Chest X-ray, PA view. Patient: 52 years old, sex M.
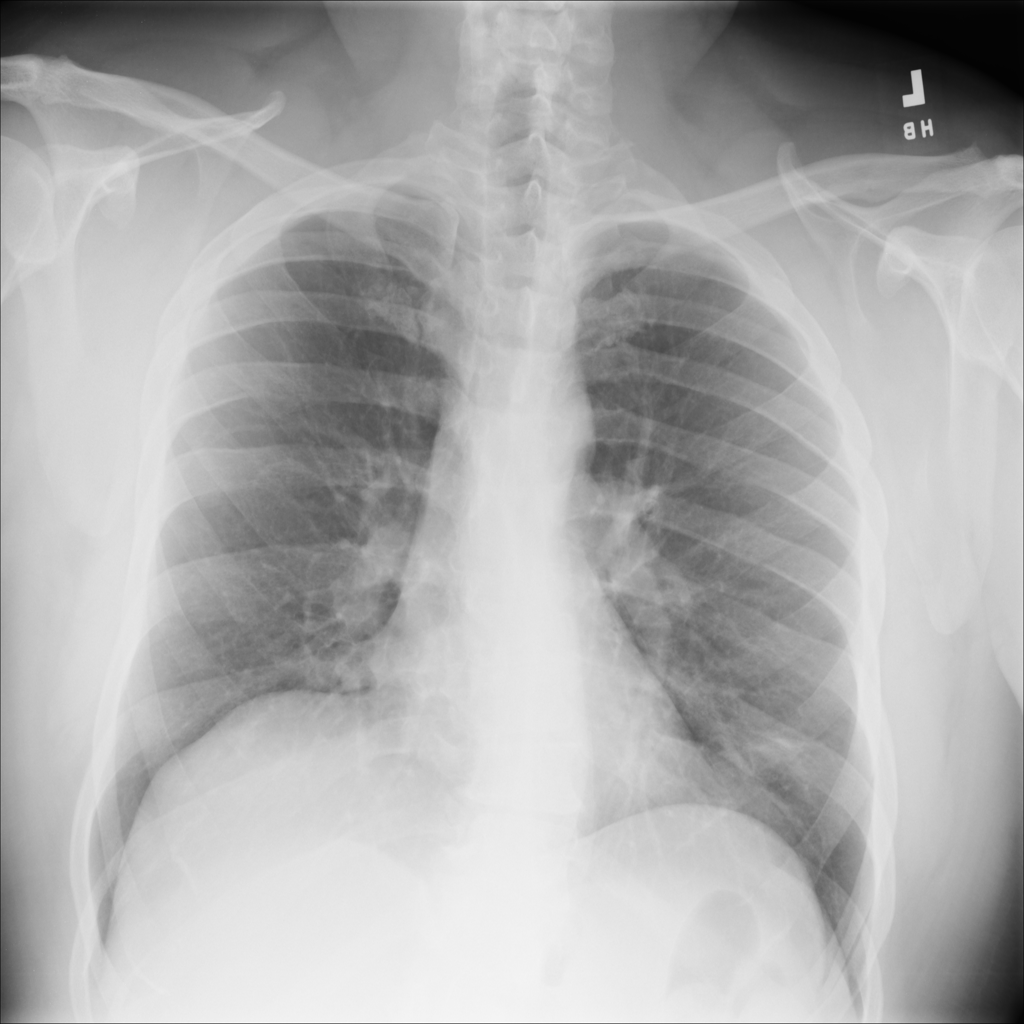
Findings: No Finding